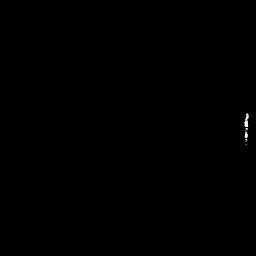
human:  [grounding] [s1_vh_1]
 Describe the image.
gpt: In the satellite image, there is  <ref>1 small ship </ref> <box>[[93, 41, 98, 56, 0]]</box> located at right.